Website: apple
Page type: account-selection
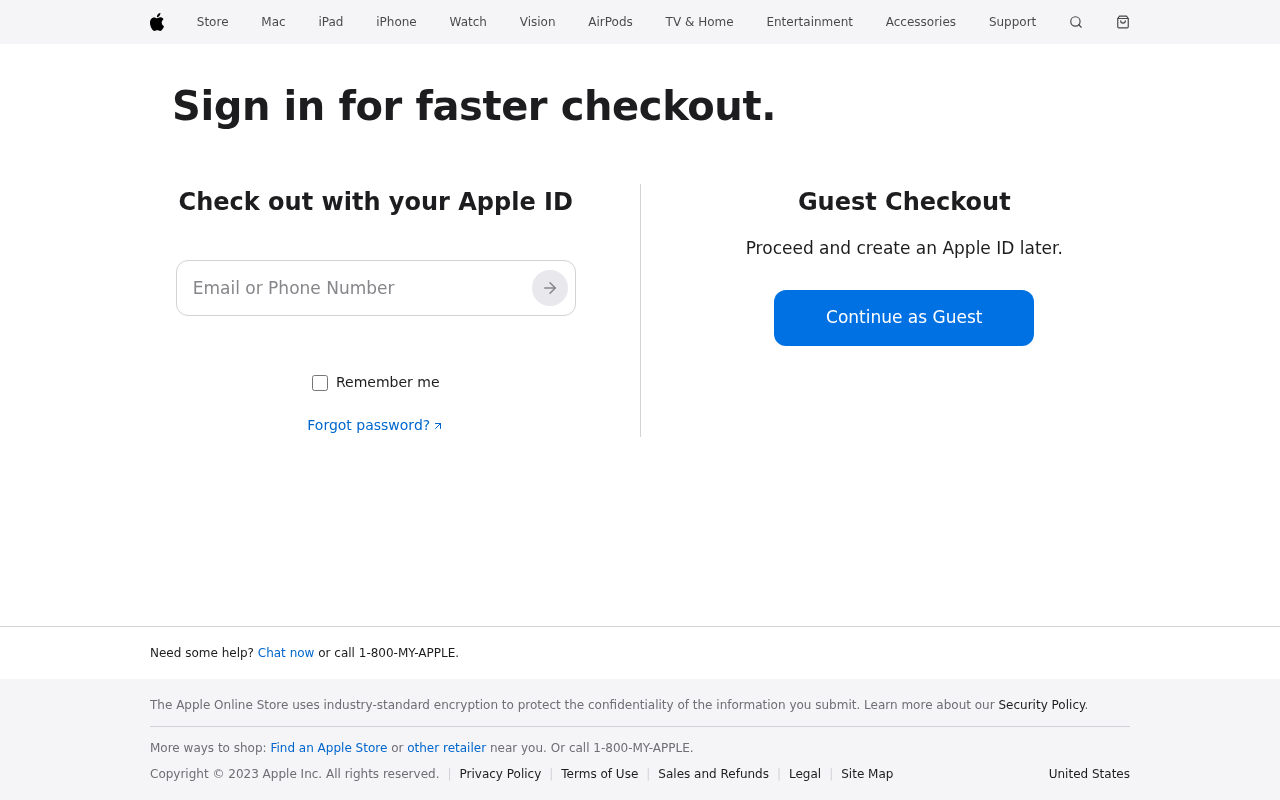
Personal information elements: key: PII_EMAIL
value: jgarza@gmail.com